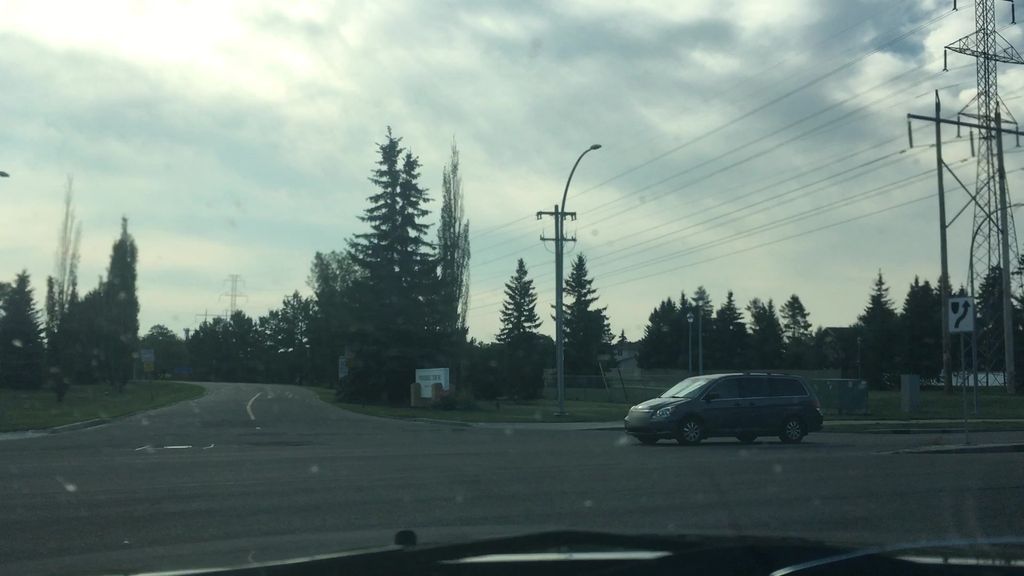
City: edmonton